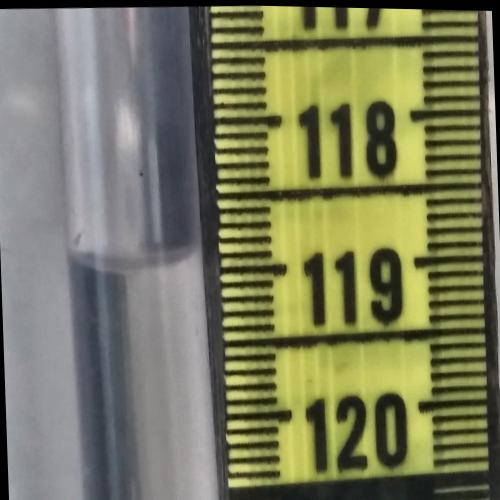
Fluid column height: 118.9 cm